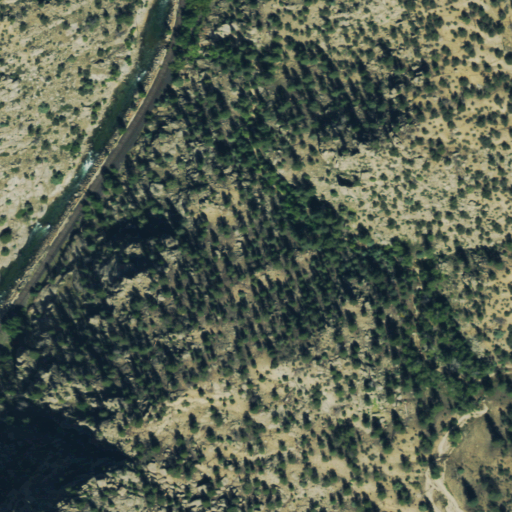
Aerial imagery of valley in Colorado named Green Gulch containing shrub, evergreen forest, and grassland